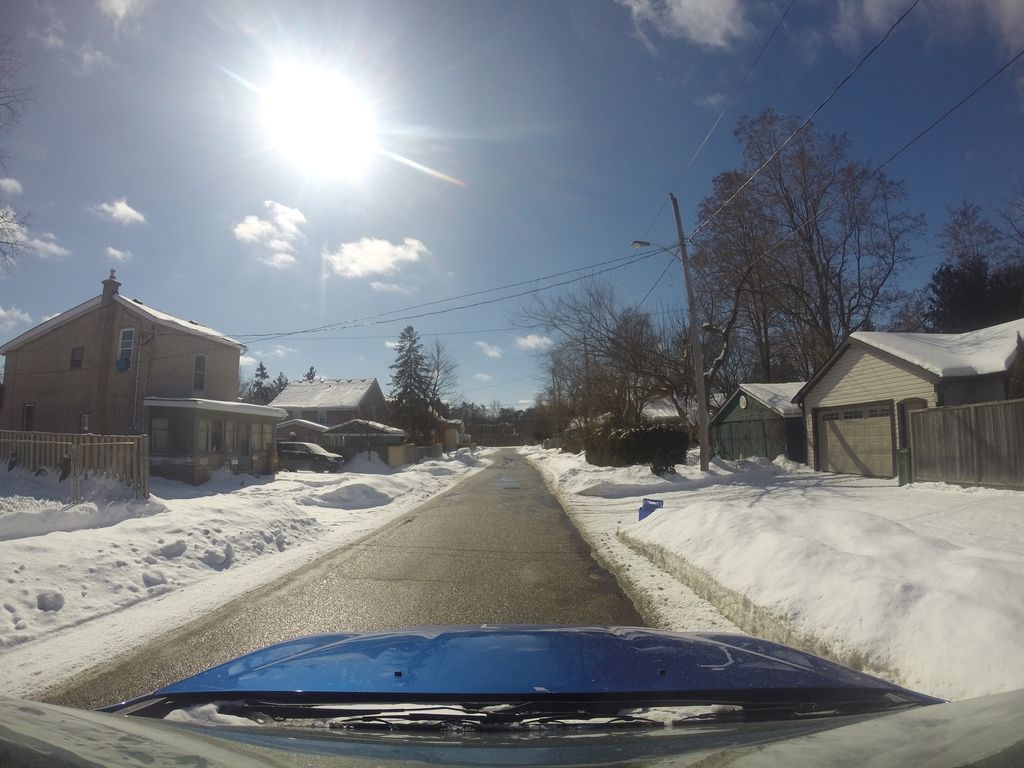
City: hamilton